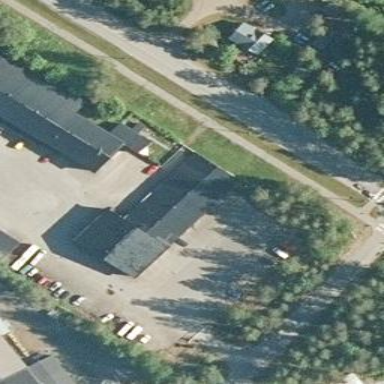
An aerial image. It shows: Public building.